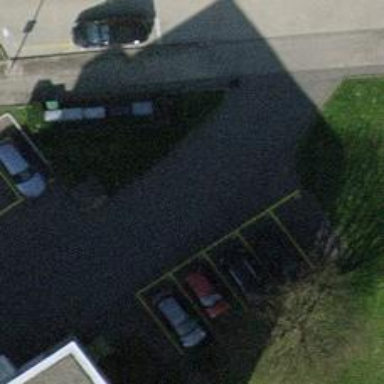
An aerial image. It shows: Road serving as parking aisle.